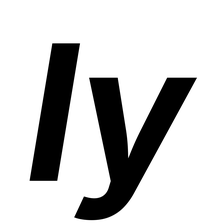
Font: Inter-Italic_Bold_Italic